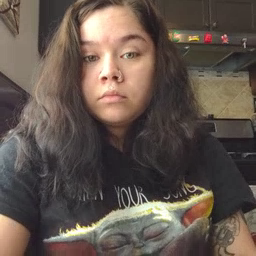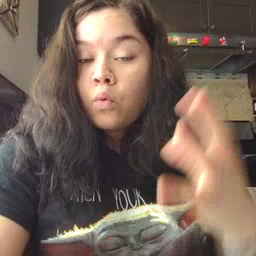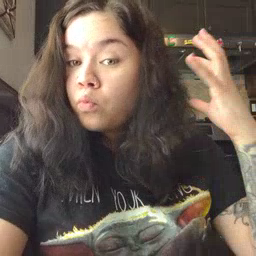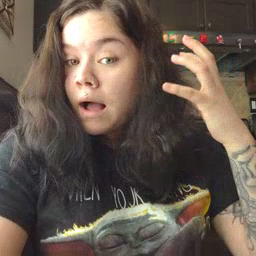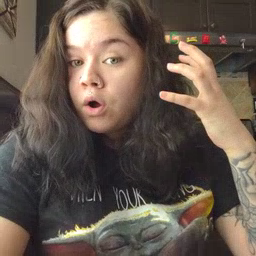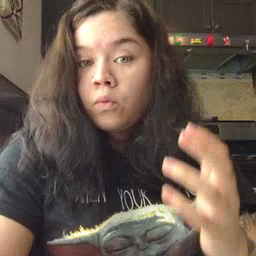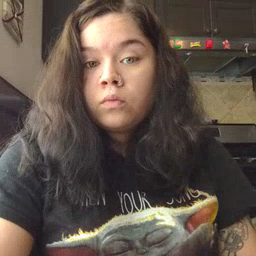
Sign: radio